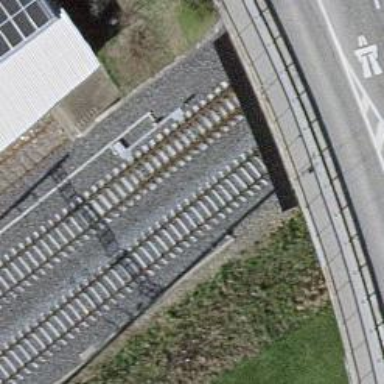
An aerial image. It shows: Railway switch.